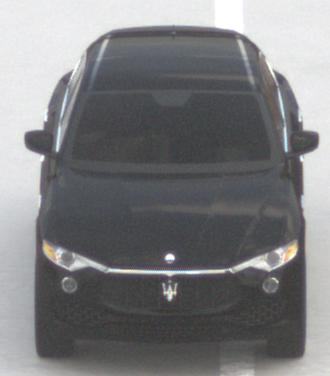
Make: Maserati
Model: Levante GT Hybrid
Detailed model: Levante
Model produced from: 2021/07
Model produced until: 2022/10
Doors: 4
Color: black
Road condition: dry road
Daytime: midday
Contrast: low contrast